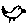
Label: bird